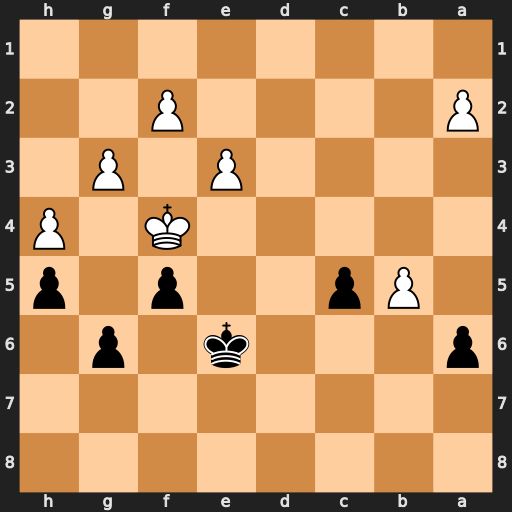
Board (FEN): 8/8/p3k1p1/1Pp2p1p/5K1P/4P1P1/P4P2/8
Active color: b
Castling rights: -
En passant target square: -
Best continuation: axb5